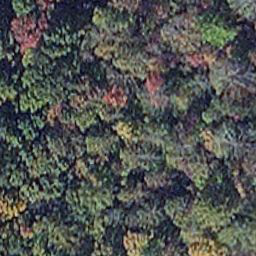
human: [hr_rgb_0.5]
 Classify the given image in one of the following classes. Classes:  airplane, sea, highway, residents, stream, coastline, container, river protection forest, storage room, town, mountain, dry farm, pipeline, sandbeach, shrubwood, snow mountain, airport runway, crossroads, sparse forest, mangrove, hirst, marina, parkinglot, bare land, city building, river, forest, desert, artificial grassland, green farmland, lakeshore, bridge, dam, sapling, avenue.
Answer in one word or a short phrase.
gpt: mangrove